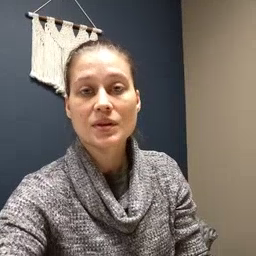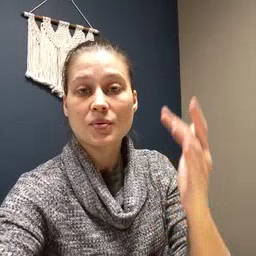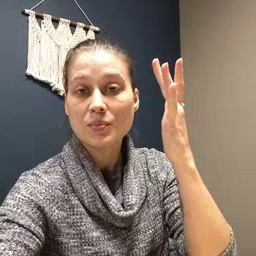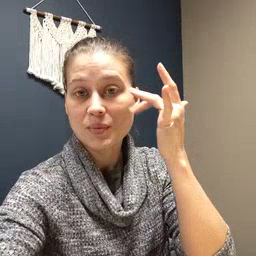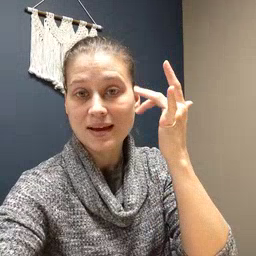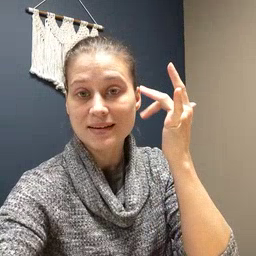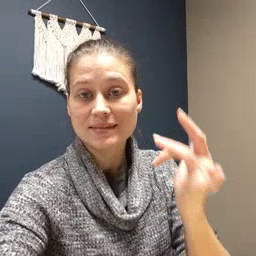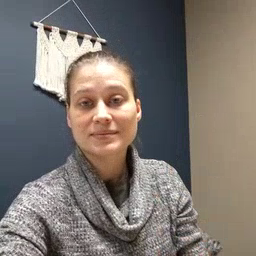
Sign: why